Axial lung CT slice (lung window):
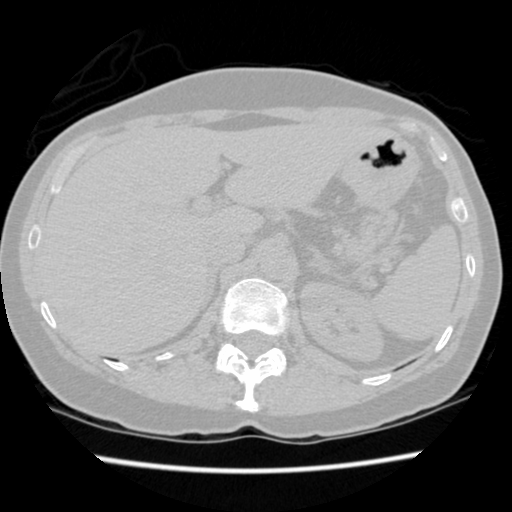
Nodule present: no